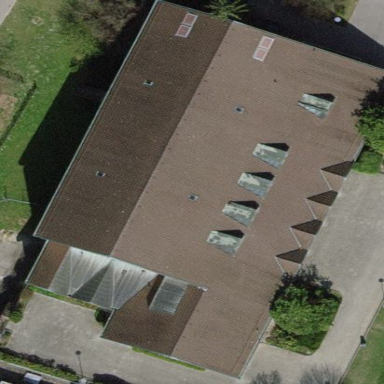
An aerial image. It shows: Community centre building.